Aerial crown-view tile of a tropical tree (Barro Colorado Island, Panama), acquired 20241014:
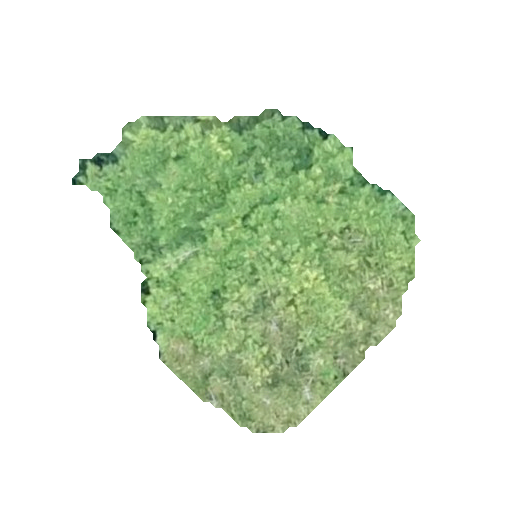
Species: Virola surinamensis
GBIF accepted scientific name: Virola surinamensis
Crown area: 110.818 m²